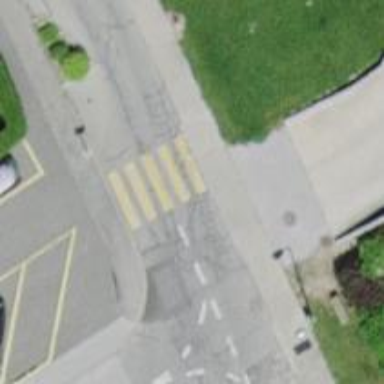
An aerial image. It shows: Zebra crossing on the road.